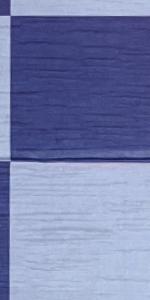
Label: Empty